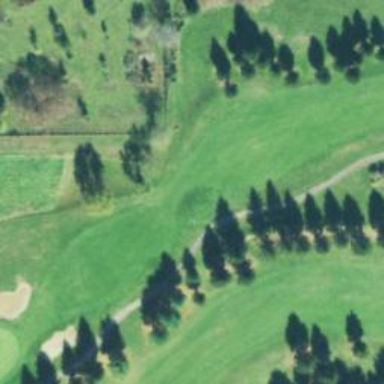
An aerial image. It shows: View of golf hole.